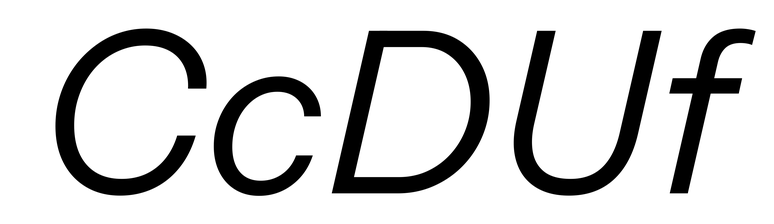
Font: InstrumentSans-Italic_Italic